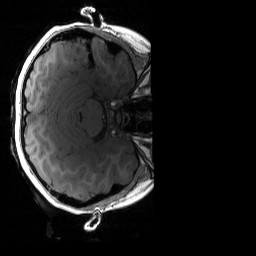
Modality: T1w
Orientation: axial
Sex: female
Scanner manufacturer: siemens
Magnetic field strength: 3 T
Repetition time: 1.9 s
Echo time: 0.00243 s